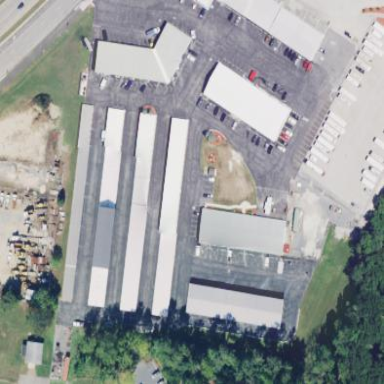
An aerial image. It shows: Commercial area with storage rental shop.